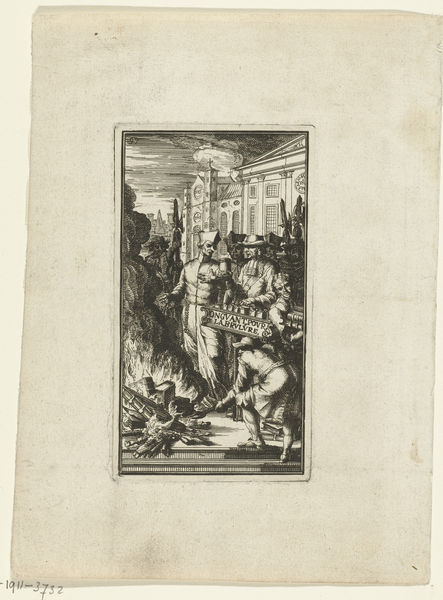
Titel: Boekverbranding
Künstler: Romeyn de Hooghe
Standort: Amsterdam
Institution: Rijksmuseum
Schlagwörter: feuer, himmel, mann, weiß, wolken, menschen, fenster, holz, hut, schwarz, gebäude, schloss, bild, rauch, schrift, fassade, cardinal, church, hat, men, papst, people, priest, steps, window, black, three, windows, print, foto, schild, brennen, stich, seite, buchseite, smoke, clouds, rock, sky, building, house, street, tower, trees, noble, light, paper, black and white, castle, bird, books, cross, square, buildings, mansion, board, engraving, fire, book, page, clerus, latin, sign, burn, nobleman, druckgraphik, 1911, bonfire, extinction, theree